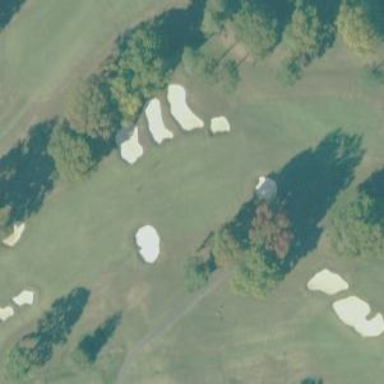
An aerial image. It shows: View of golf hole.